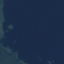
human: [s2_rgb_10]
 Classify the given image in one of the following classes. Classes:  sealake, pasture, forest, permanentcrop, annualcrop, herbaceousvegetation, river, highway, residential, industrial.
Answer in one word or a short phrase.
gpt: SeaLake